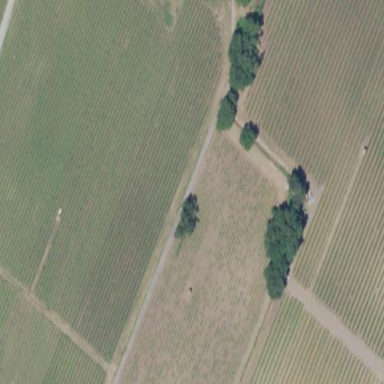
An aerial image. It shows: Vineyard where grapes are grown.